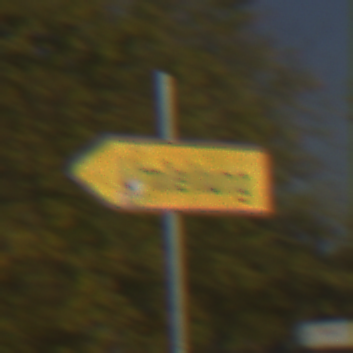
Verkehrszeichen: UmleitungswegweiserLinksweisend
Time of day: SunriseSunset
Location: Outdoor (Urban)
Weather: PartlyCloudy
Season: Autumn
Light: Natural